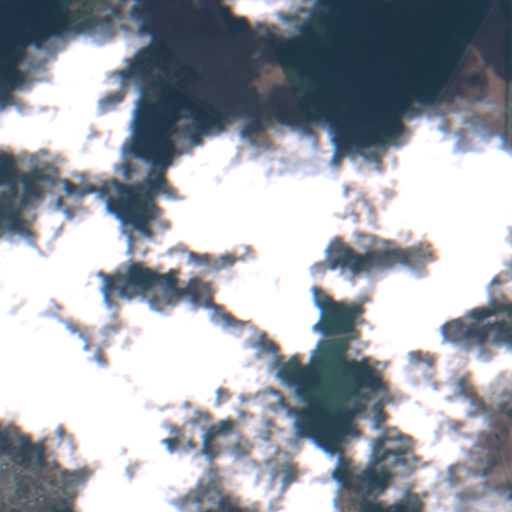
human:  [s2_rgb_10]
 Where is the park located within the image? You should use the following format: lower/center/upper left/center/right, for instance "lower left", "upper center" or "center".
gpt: The park is located in the center right of the image.
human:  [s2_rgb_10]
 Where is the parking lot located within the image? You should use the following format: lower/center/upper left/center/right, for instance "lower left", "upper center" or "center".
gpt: The parking lot is located in the center right of the image.
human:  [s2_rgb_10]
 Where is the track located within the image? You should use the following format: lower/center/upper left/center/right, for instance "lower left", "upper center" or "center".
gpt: The track is located in the center right of the image.
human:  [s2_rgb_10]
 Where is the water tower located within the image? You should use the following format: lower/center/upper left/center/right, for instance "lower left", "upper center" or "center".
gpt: The water tower is located in the upper left of the image.
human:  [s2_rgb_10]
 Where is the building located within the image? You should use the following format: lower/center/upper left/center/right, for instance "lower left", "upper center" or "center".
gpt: There is no building in the image.